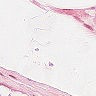
Metastatic tissue present: no